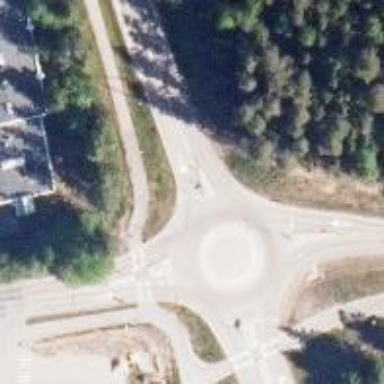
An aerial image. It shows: Tertiary road with asphalt surface leading to roundabout junction.